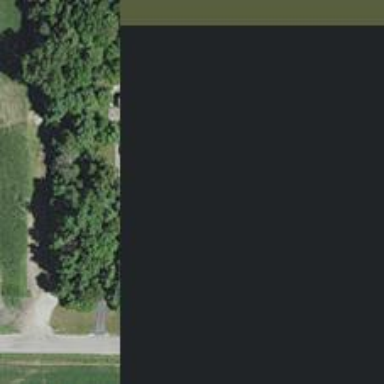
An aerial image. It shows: Driveway.